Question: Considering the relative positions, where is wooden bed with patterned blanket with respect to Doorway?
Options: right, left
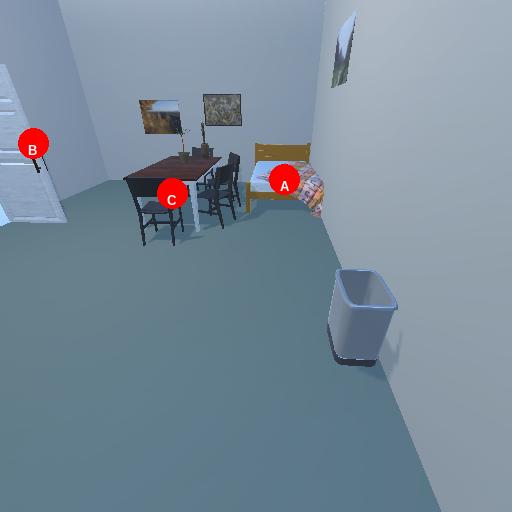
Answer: right